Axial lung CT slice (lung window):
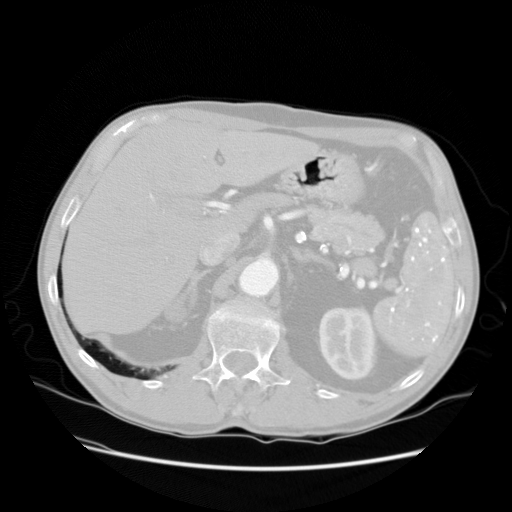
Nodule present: no